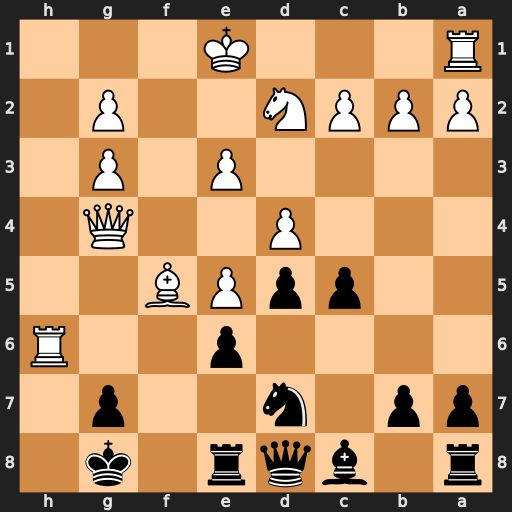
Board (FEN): r1bqr1k1/pp1n2p1/4p2R/2ppPB2/3P2Q1/4P1P1/PPPN2P1/R3K3
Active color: b
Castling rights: Q
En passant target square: -
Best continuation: exf5 Qh5 gxh6